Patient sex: M
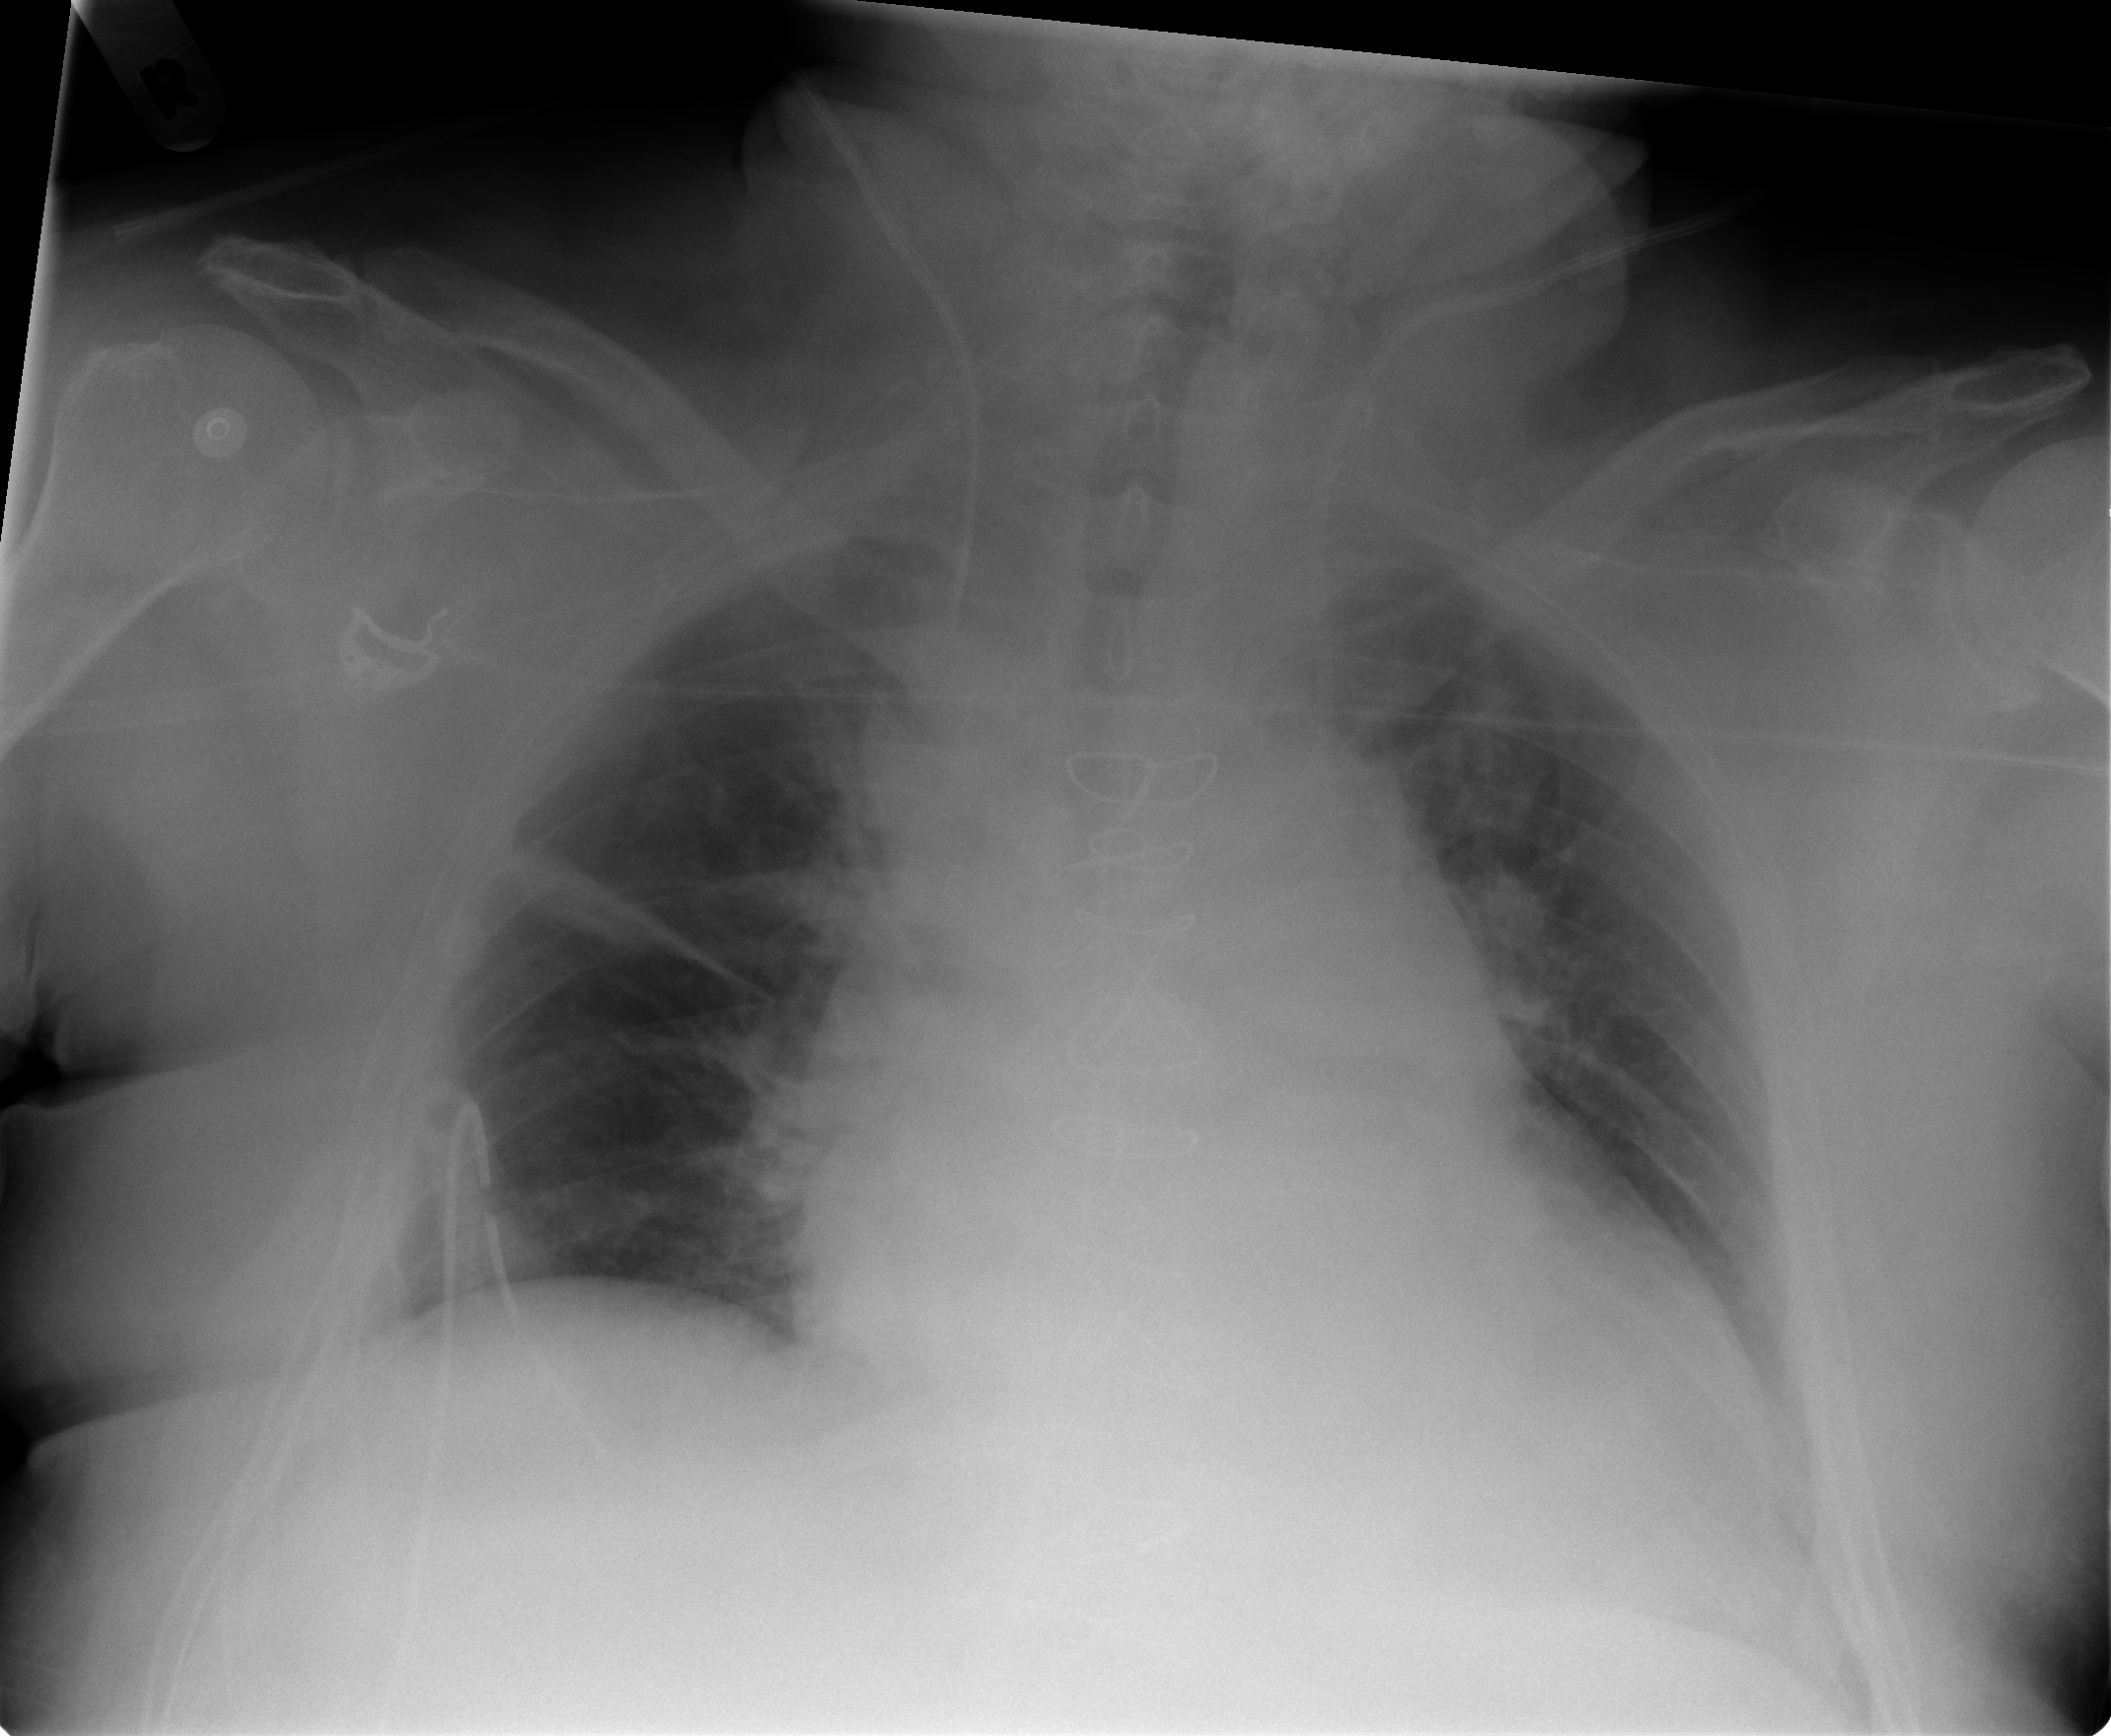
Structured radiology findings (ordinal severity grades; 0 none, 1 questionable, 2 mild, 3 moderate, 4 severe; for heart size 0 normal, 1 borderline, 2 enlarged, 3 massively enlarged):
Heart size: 3
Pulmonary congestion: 3
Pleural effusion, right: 0
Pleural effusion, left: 0
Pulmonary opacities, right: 0
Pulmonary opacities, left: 0
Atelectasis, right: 2
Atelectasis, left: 2